Field crop: maize
Growth stage: 1
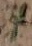
Species: atriplex